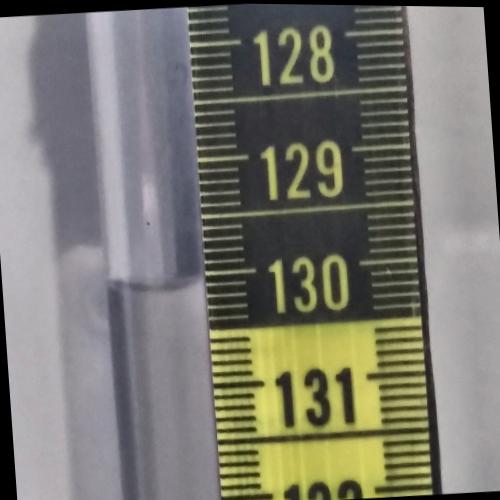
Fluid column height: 130.1 cm